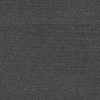
Atmospheric dust classification: dusty